Question: I have two top navbars in a page. One of them is fixed while another is sticky but when I scroll down the sticky navbar doesn't stick on top of the fixed navbar:
<URL>
and when I scroll down the sticky navbar disappears:
[
'''
<link href="https://stackpath.bootstrapcdn.com/bootstrap/4.4.1/css/bootstrap.min.css" rel="stylesheet"/>
<nav class="navbar fixed-top navbar-dark bg-dark navbar-expand-lg">
<a href="http://127.0.0.1:8000/"class="navbar-brand">My Django App</a>
<ul class="navbar-nav ml-auto">
<li class="nav-item"><a href="http://127.0.0.1:8000/"class="nav-link">Home Page</a></li>
<li class="nav-item"><a href="http://127.0.0.1:8000/signup" class="nav-link">Sign Up</a></li>
</ul>
</nav>
{% if data %}
<div class="row">
<div class="col col-lg-1"></div>
<div class="col col-lg-8">
<nav class="navbar sticky-top navbar-dark bg-dark ">
<a class="navbar-brand display-4">List of Users</a>
</nav>
</div>
</div>
'''
- <URL>-
'''
<nav class="navbar sticky-top navbar-dark bg-dark">
<a class="navbar-brand display-4">List of Users</a>
</nav>
'''
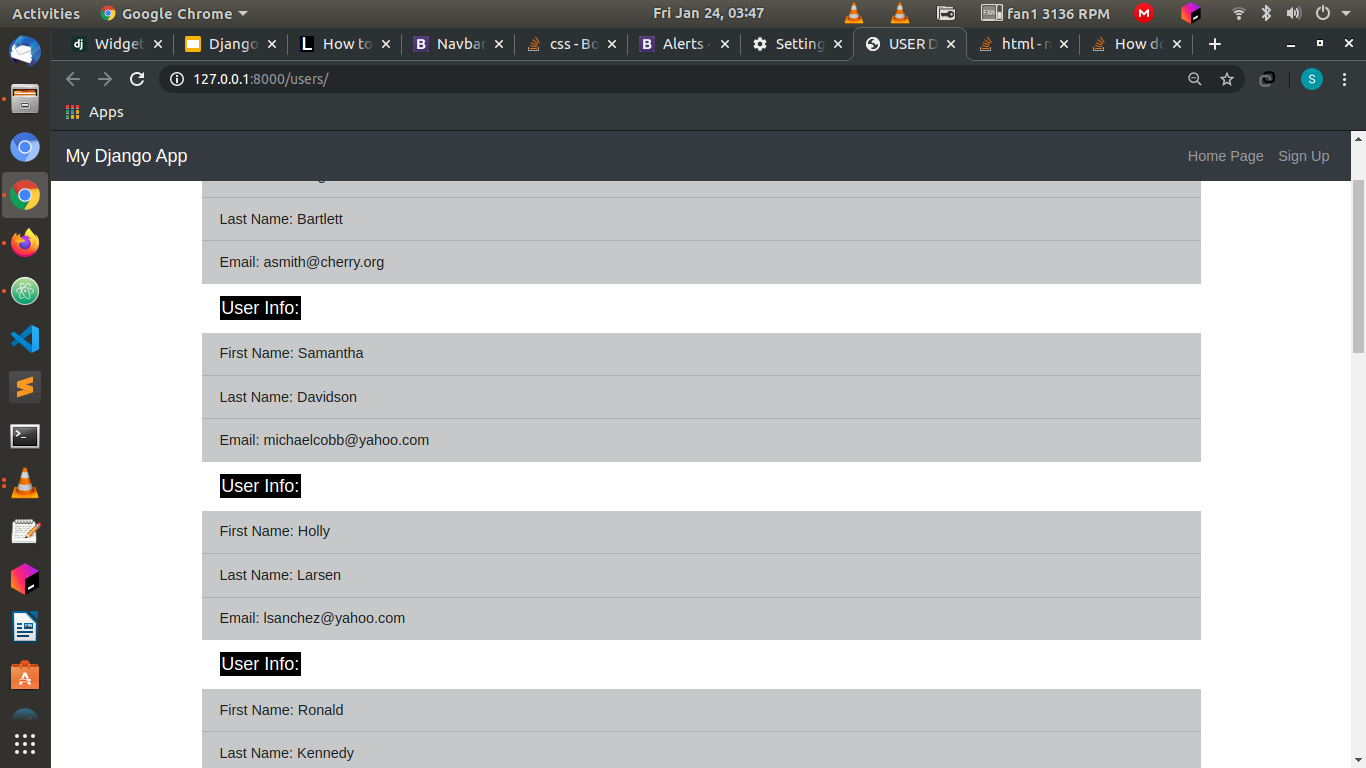
Answer: I think the option is to add on the body, and set on the fixed navbar.
<URL>
'''
body {
padding-top: 56px;
}
.fixed-top {
z-index: -1;
}
'''
Then the HTML structure is...
'''
<nav class="navbar fixed-top navbar-dark bg-dark navbar-expand-lg">
<a href="" class="navbar-brand">My Django App</a>
<ul class="navbar-nav ml-auto">
<li class="nav-item"><a href="http://127.0.0.1:8000/" class="nav-link">Home Page</a></li>
<li class="nav-item"><a href="http://127.0.0.1:8000/signup" class="nav-link">Sign Up</a></li>
</ul>
</nav>
<div class="container sticky-top">
<nav class="navbar navbar-dark bg-dark">
<a href class="navbar-brand">List of Users</a>
</nav>
</div>
<div class="container">
<div class="row">
scrollable content ...
</div>
</div>
'''
---
This is similar to: <URL>